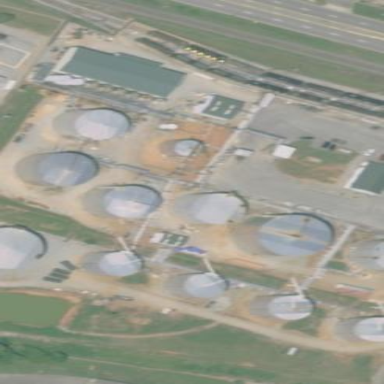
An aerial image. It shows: Industrial area designated as petroleum terminal.